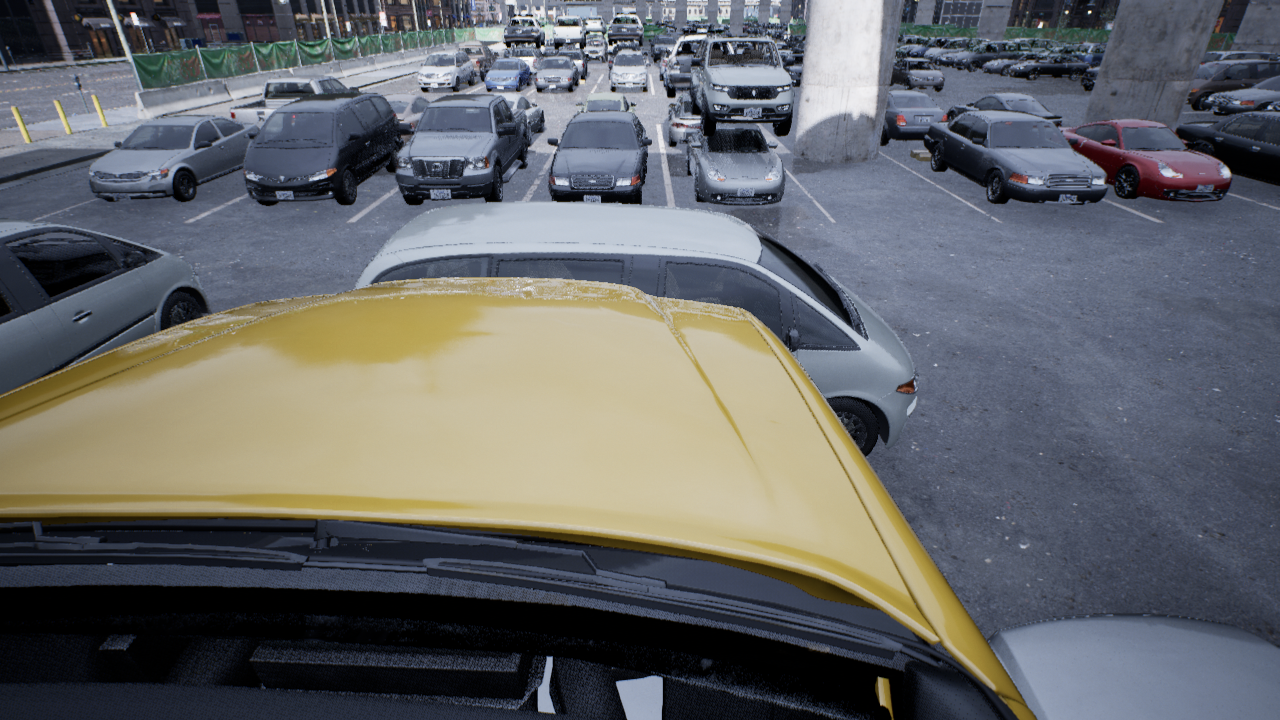
Venue: arterial
Lighting: overcast
Vehicle rig: minivan